Question: See the following setup in my Storyboard:

I've got two container views in the first view controller, one for the main view that displays posts, and the other for a menu that the posts view slides out to reveal.
I'd like the menu bar to slide away <URL> and when I just do it for the posts view controller it crashes with this error:
> *** Terminating app due to uncaught exception 'NSInvalidArgumentException', reason: '-[UINavigationController setContainingViewController:]: unrecognized selector sent to instance 0x8e81c60'
Does anyone know how to accomplish this effect?
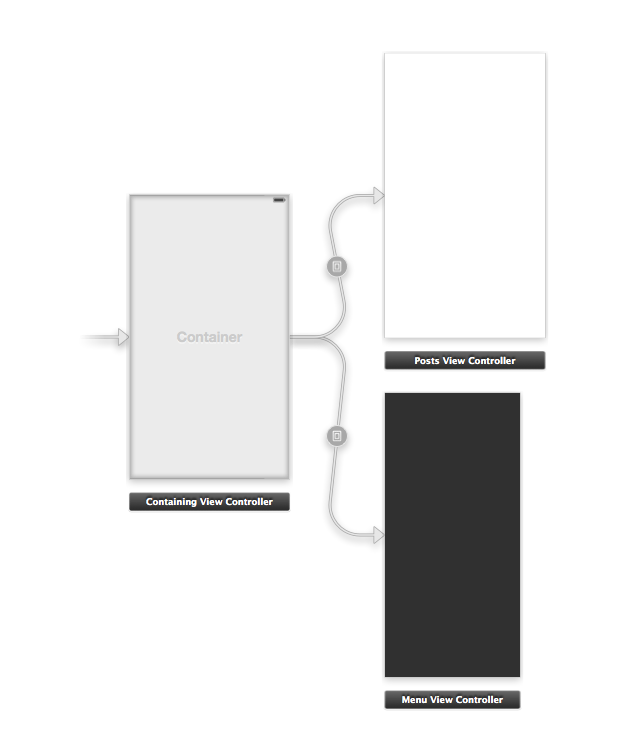
Answer: I assume this post is related to this one by Doug Smith, <URL> the destinationViewController of the embed segue. Since the navigation controller is now the destinationViewController, you need to change the code in prepareForSegue to this:
'''
- (void)prepareForSegue:(UIStoryboardSegue *)segue sender:(id)sender
{
if ([segue.identifier isEqualToString:@"Posts"]) {
UINavigationController *nav = (UINavigationController *)segue.destinationViewController;
PostsViewController *postsViewController = (PostsViewController *)nav.topViewController;
postsViewController.containingViewController = self;
}
if ([segue.identifier isEqualToString:@"Menu"]) {
MenuViewController *menuViewController = (MenuViewController *)segue.destinationViewController;
menuViewController.containingViewController = self;
}
}
'''